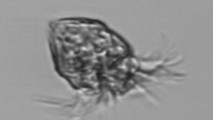
Label: Strombidium_morphotype1